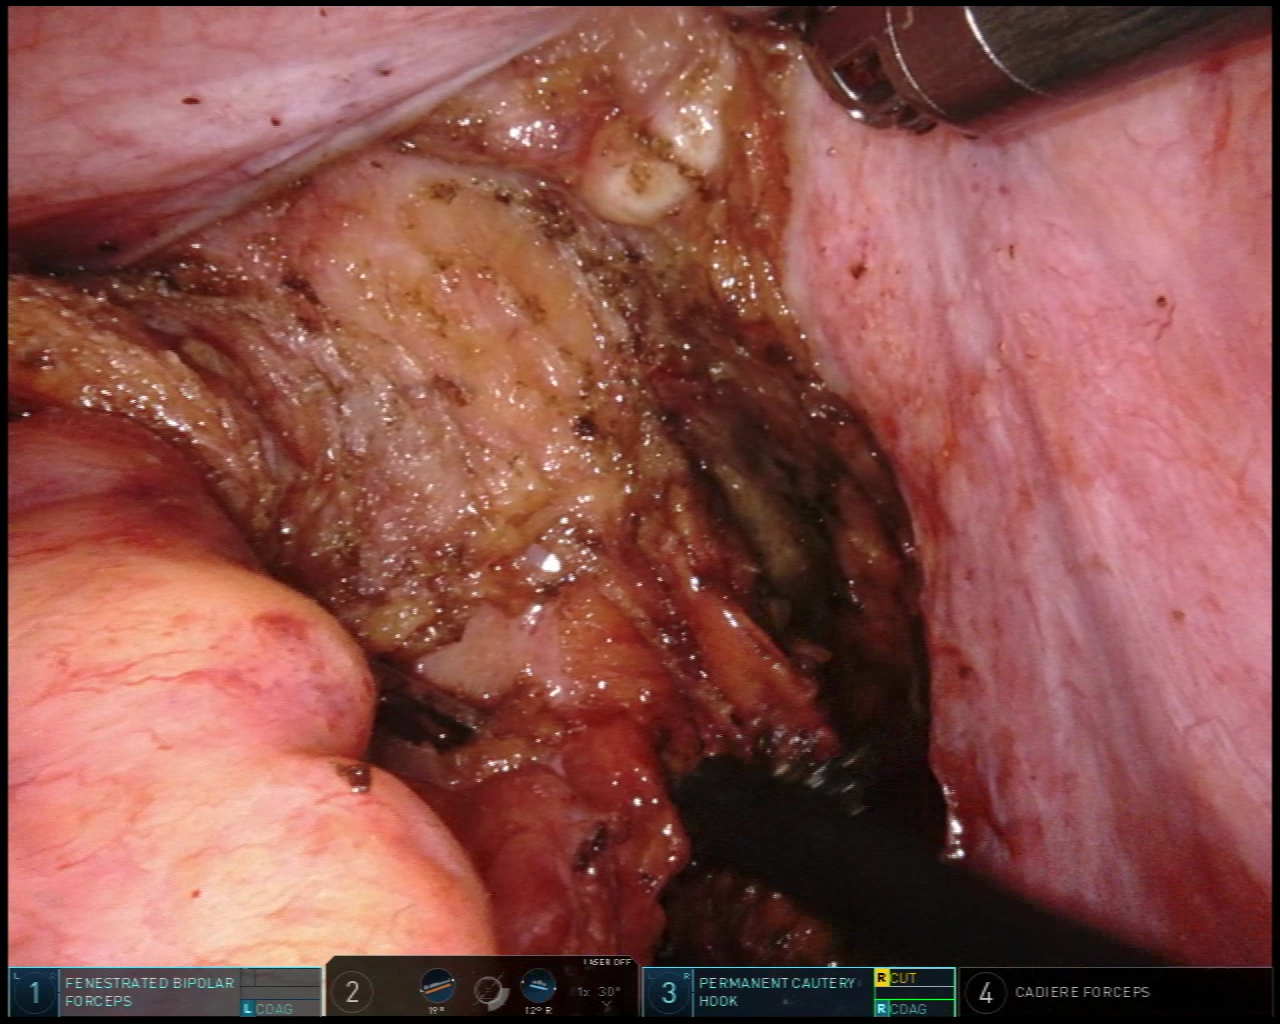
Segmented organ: vesicular_glands
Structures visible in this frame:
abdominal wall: no
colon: no
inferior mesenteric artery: no
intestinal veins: no
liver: no
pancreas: no
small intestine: no
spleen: no
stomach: no
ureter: no
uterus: no
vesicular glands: yes